Field crop: maize
Growth stage: 2
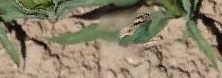
Species: maize